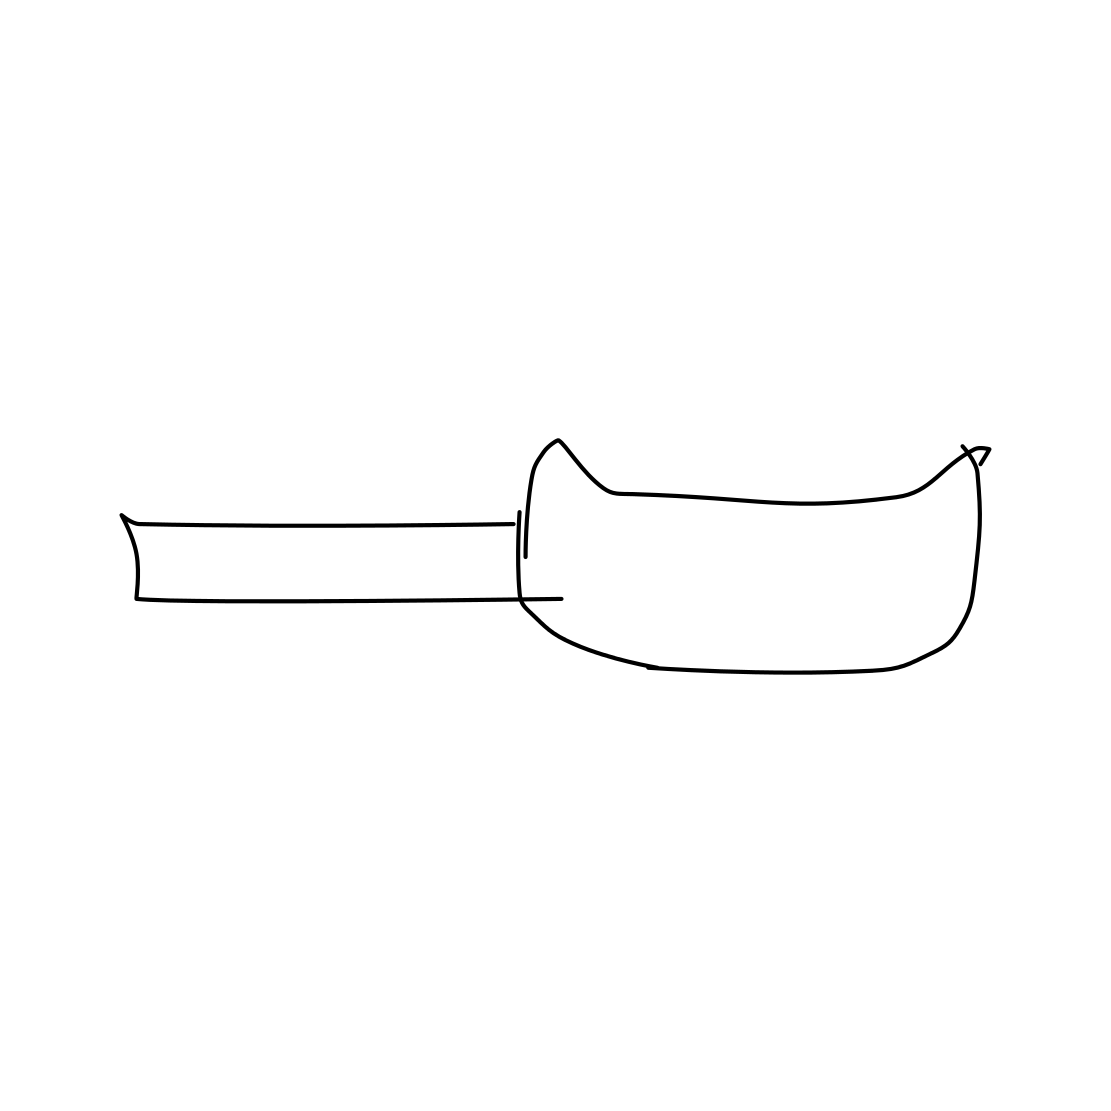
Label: frying-pan